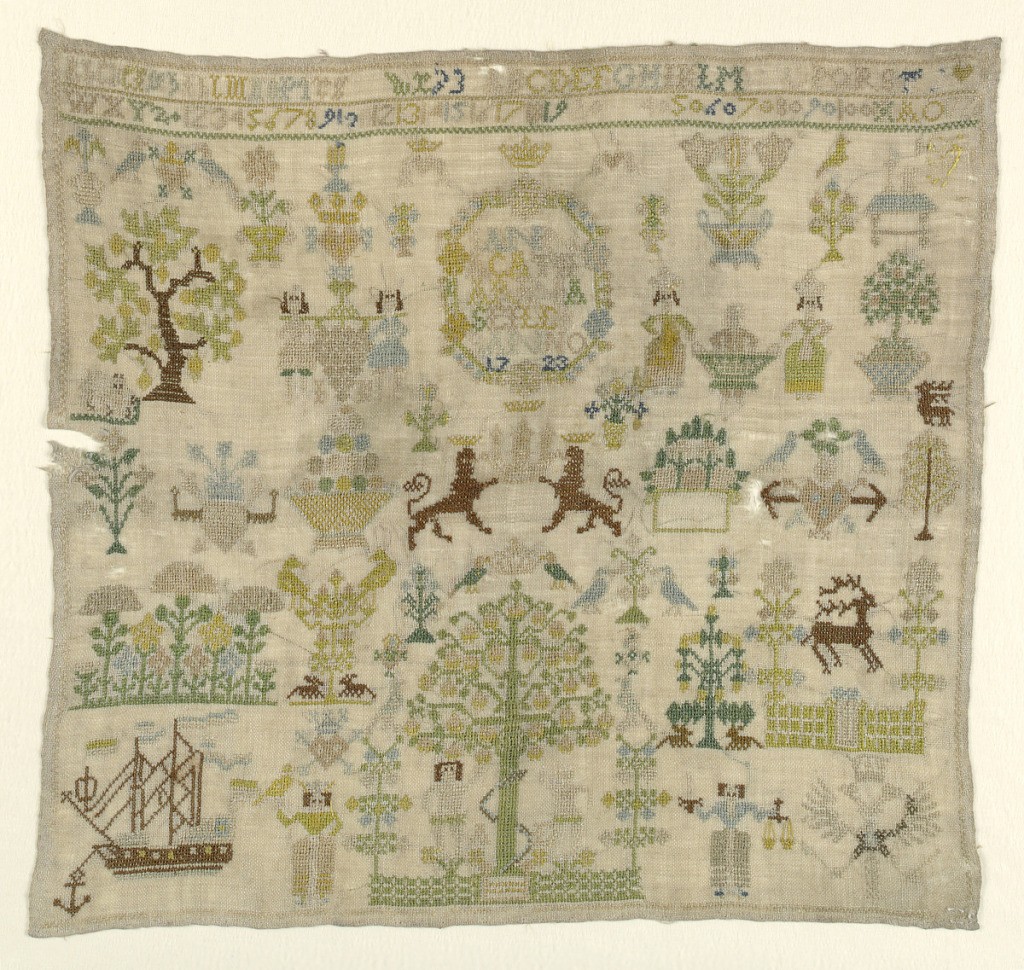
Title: Sampler
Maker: Ann Cathrina Seiler
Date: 1723
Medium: silk embroidery on linen foundation Technique: embroidered on plain weave
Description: Flowers, trees, animals, birds, a ship and a scene showing Adam and Eve. Arms of the city of Hamburg.